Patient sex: M
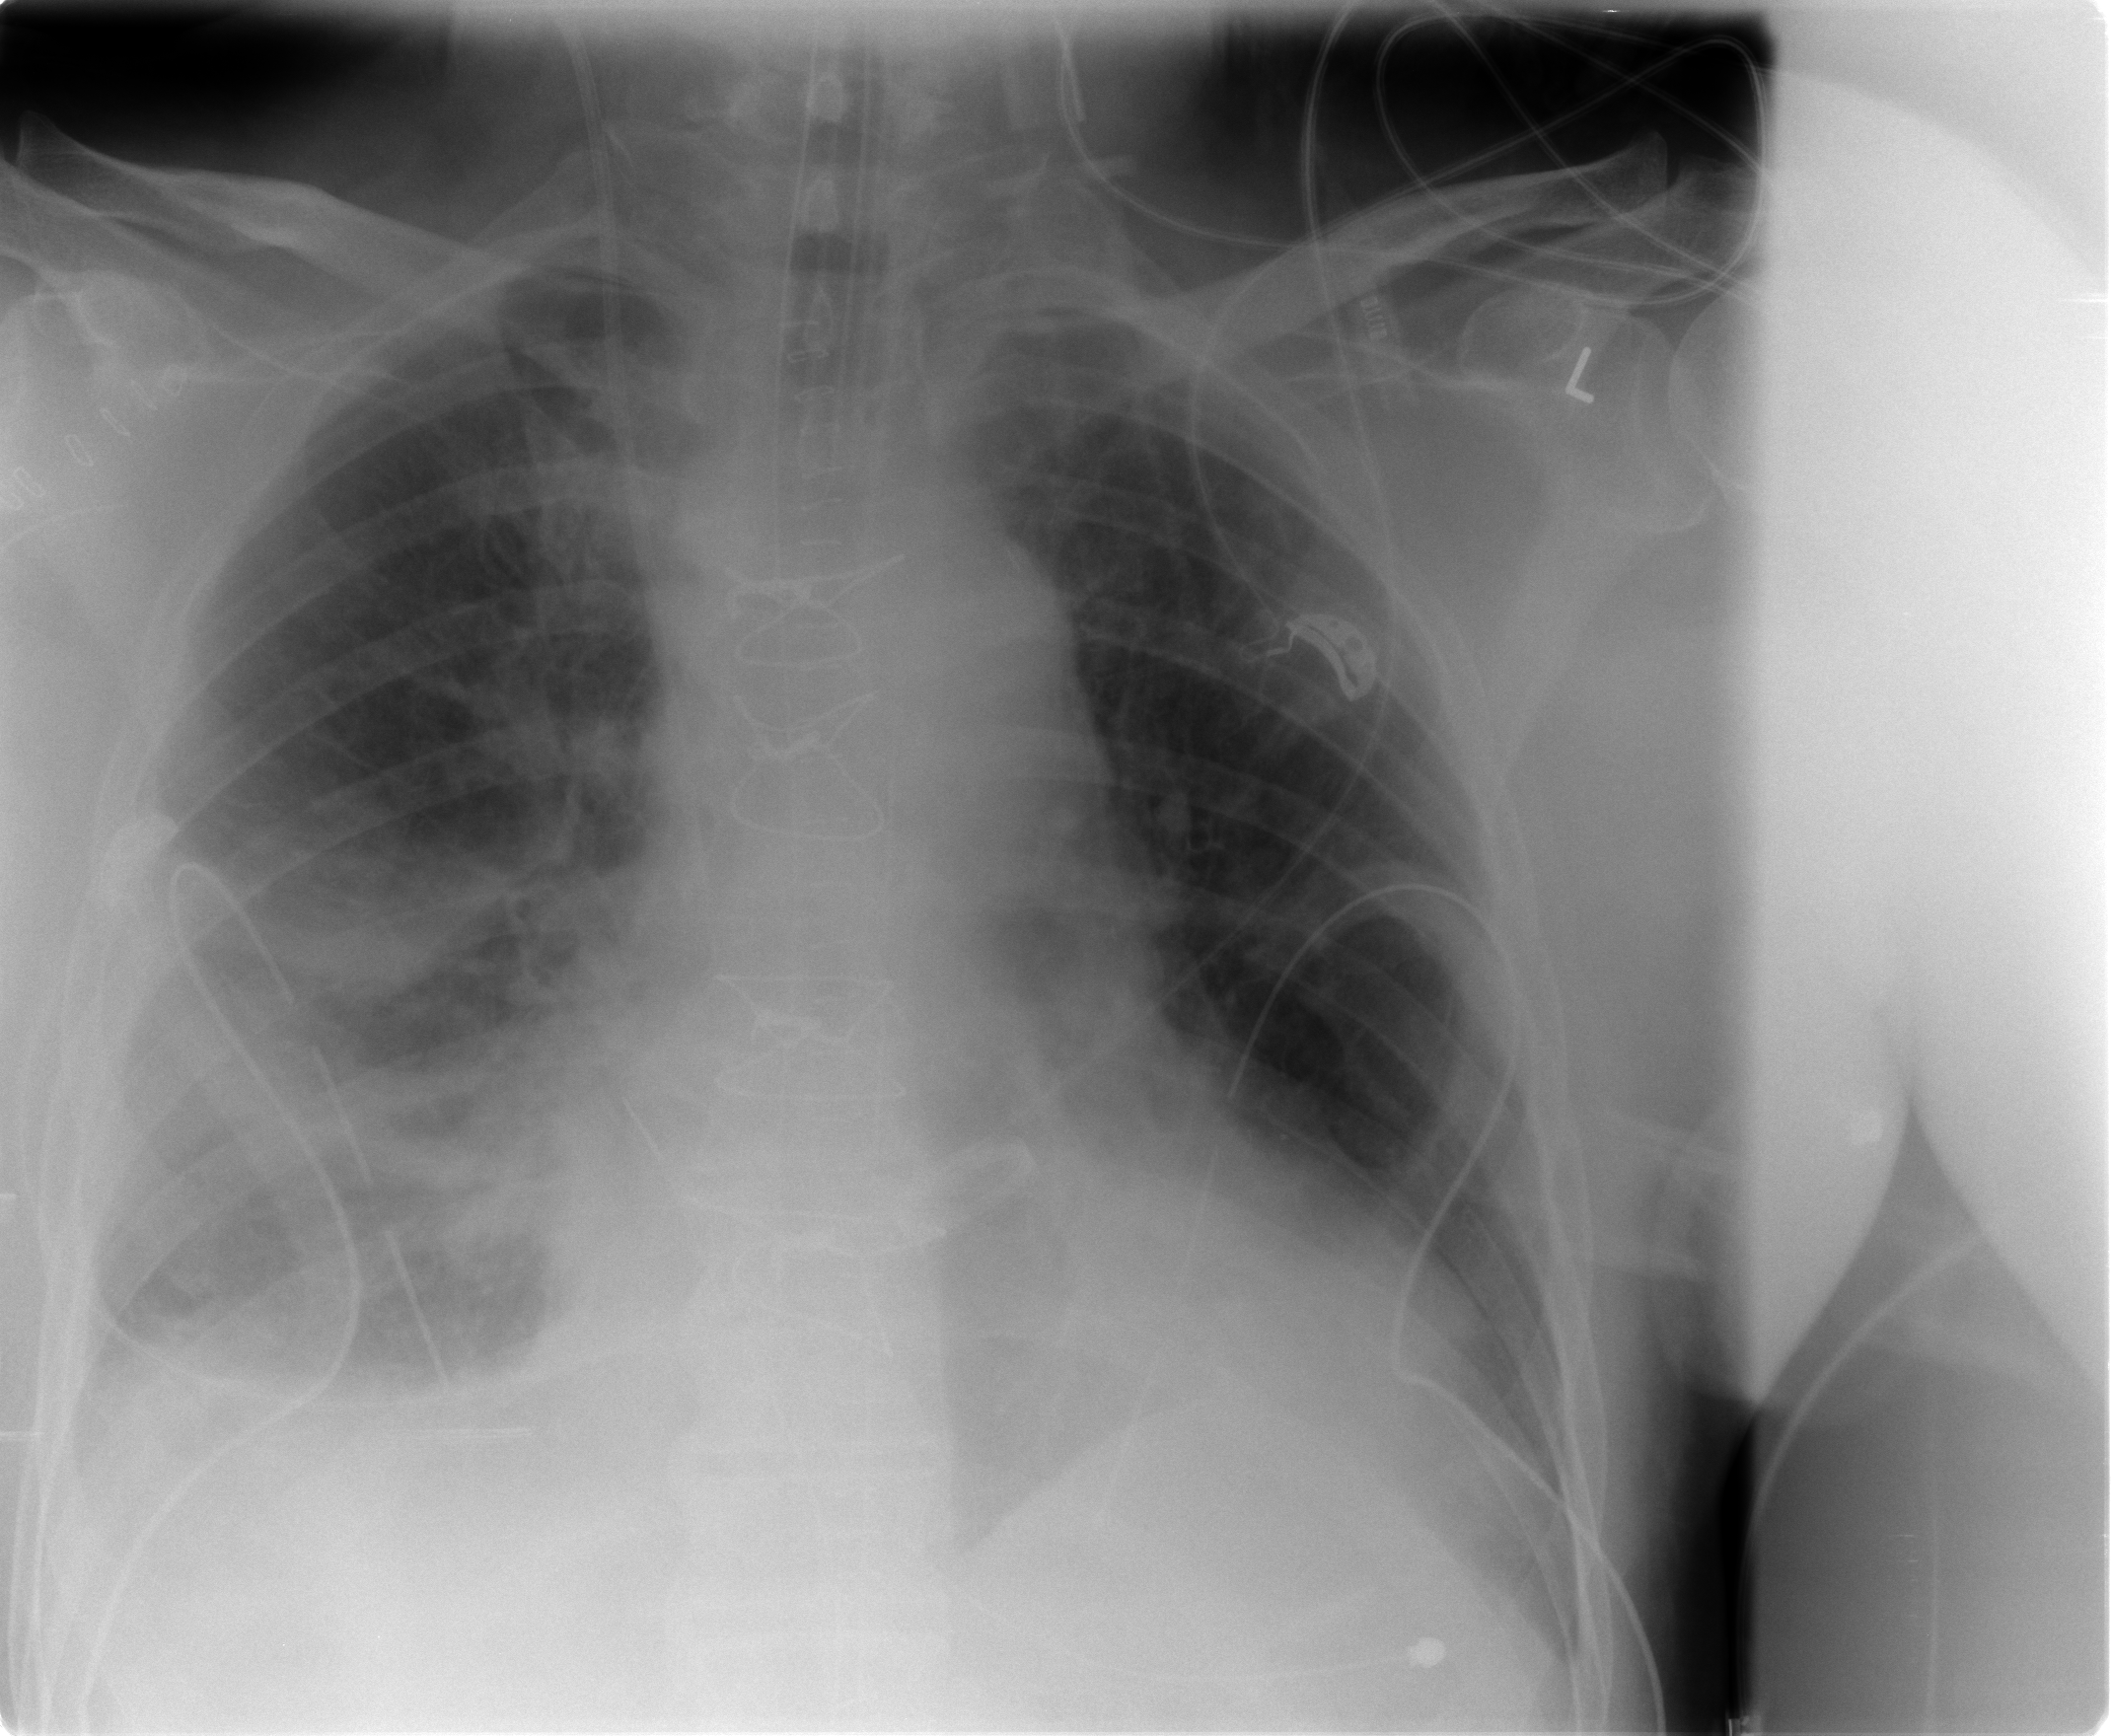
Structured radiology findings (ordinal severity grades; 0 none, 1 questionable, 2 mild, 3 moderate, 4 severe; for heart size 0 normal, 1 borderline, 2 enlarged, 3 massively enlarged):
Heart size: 2
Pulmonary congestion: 2
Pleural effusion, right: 2
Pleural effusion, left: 2
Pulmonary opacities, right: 2
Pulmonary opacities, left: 1
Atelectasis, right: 3
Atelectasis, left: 2